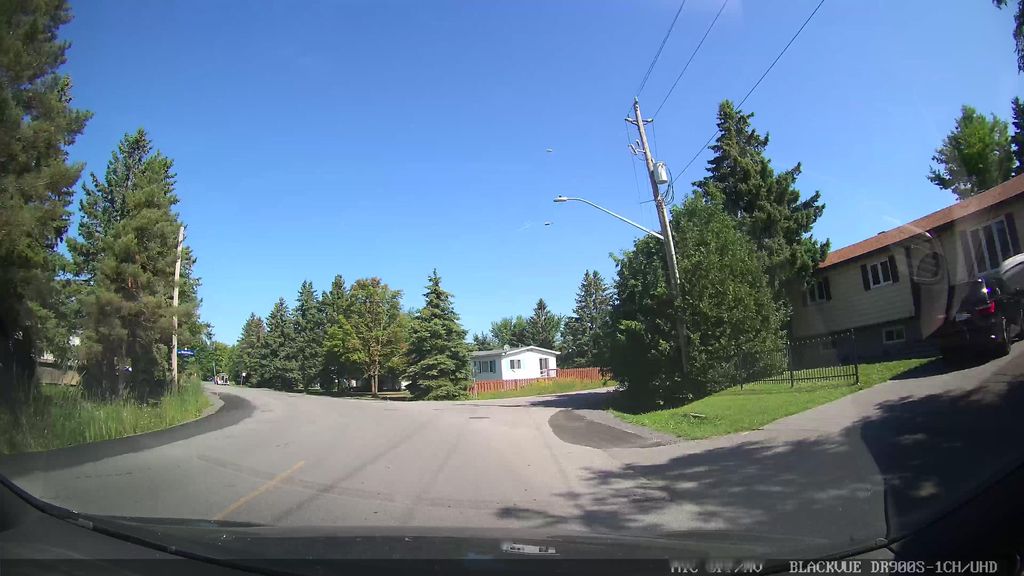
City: ottawa-gatineau